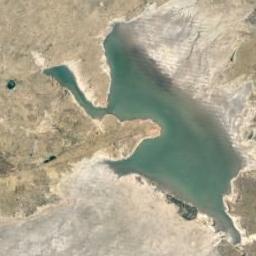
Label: lake